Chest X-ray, PA view. Patient: 53 years old, sex F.
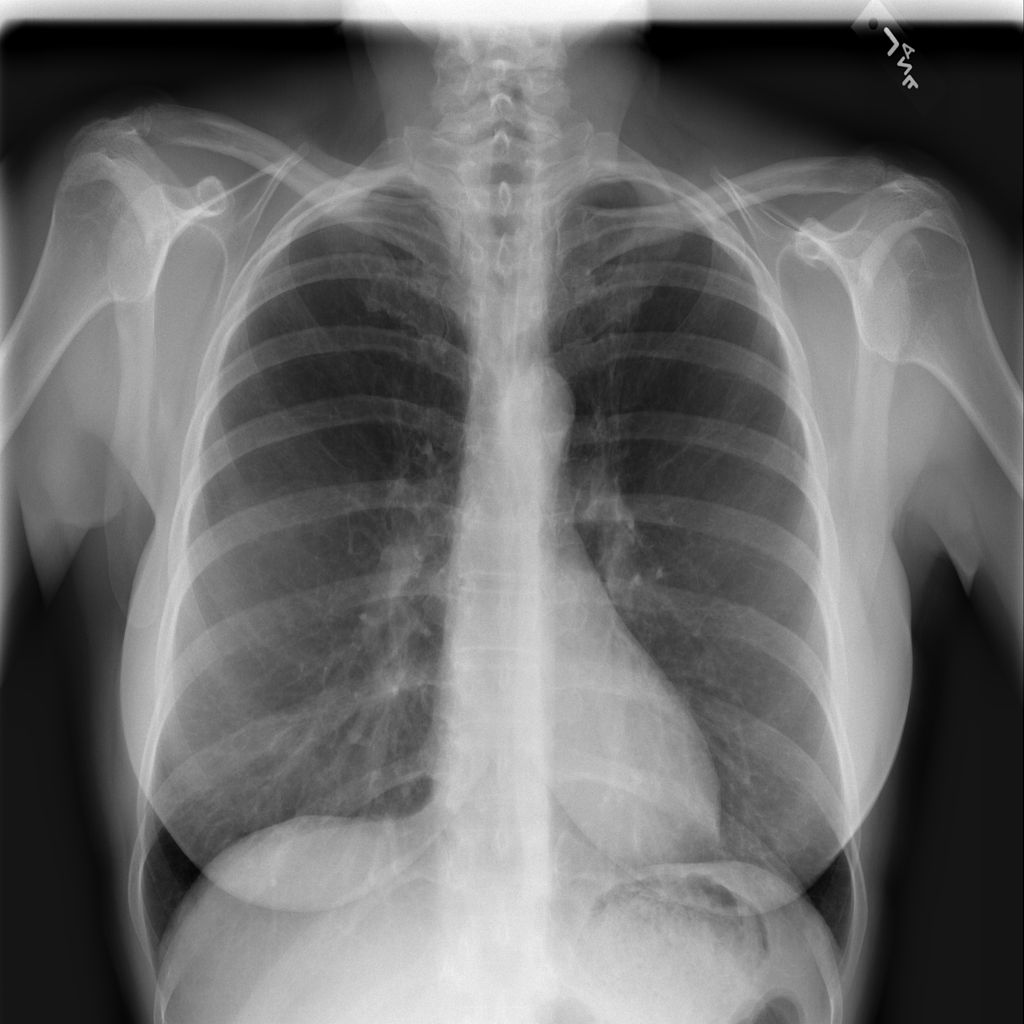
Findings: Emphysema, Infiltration